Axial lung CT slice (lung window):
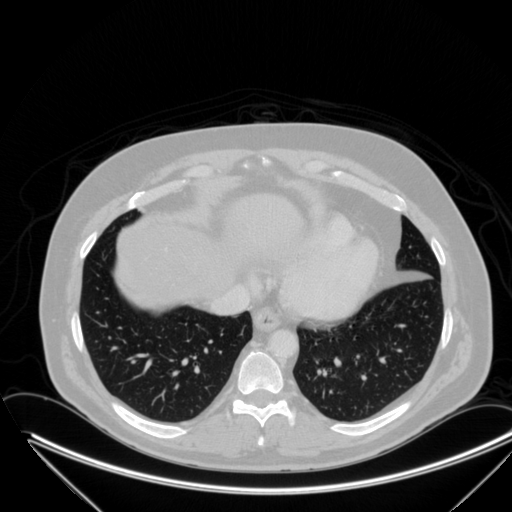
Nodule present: no